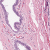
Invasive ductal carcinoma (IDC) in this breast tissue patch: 0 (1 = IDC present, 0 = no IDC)